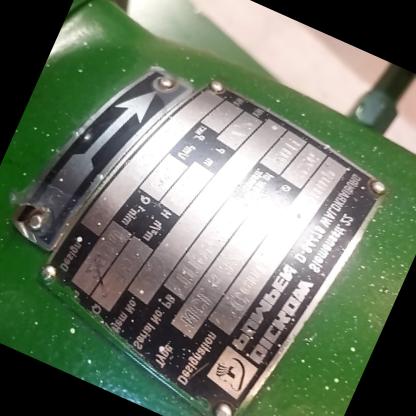
Klasa: tabliczka-znamionowa